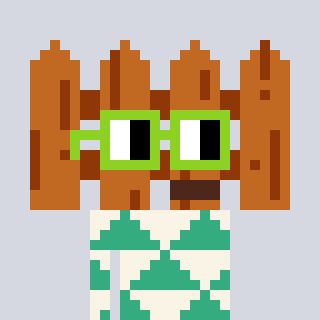
a pixel art character with square light green glasses, a fence-shaped head and a teal-colored body on a cool background